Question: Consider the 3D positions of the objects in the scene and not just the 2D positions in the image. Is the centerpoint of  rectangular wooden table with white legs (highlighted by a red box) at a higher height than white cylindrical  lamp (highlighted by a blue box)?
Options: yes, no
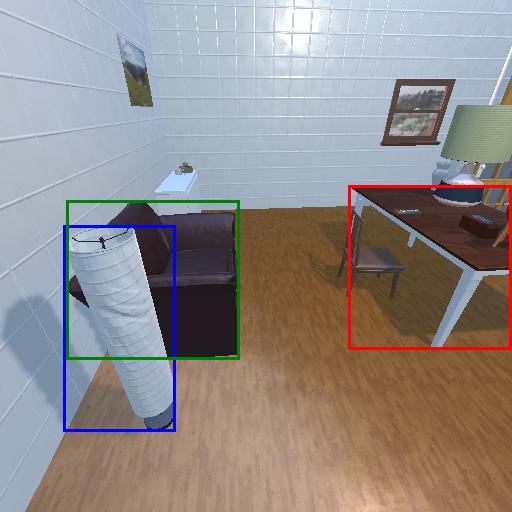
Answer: yes